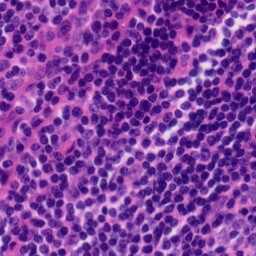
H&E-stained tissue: Tonsil